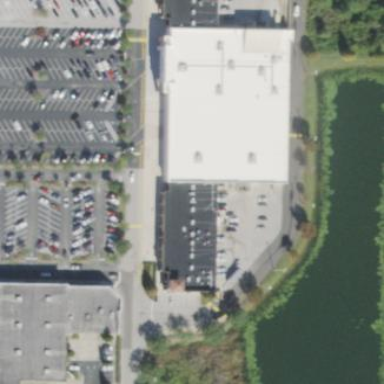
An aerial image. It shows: Retail building that houses department store.